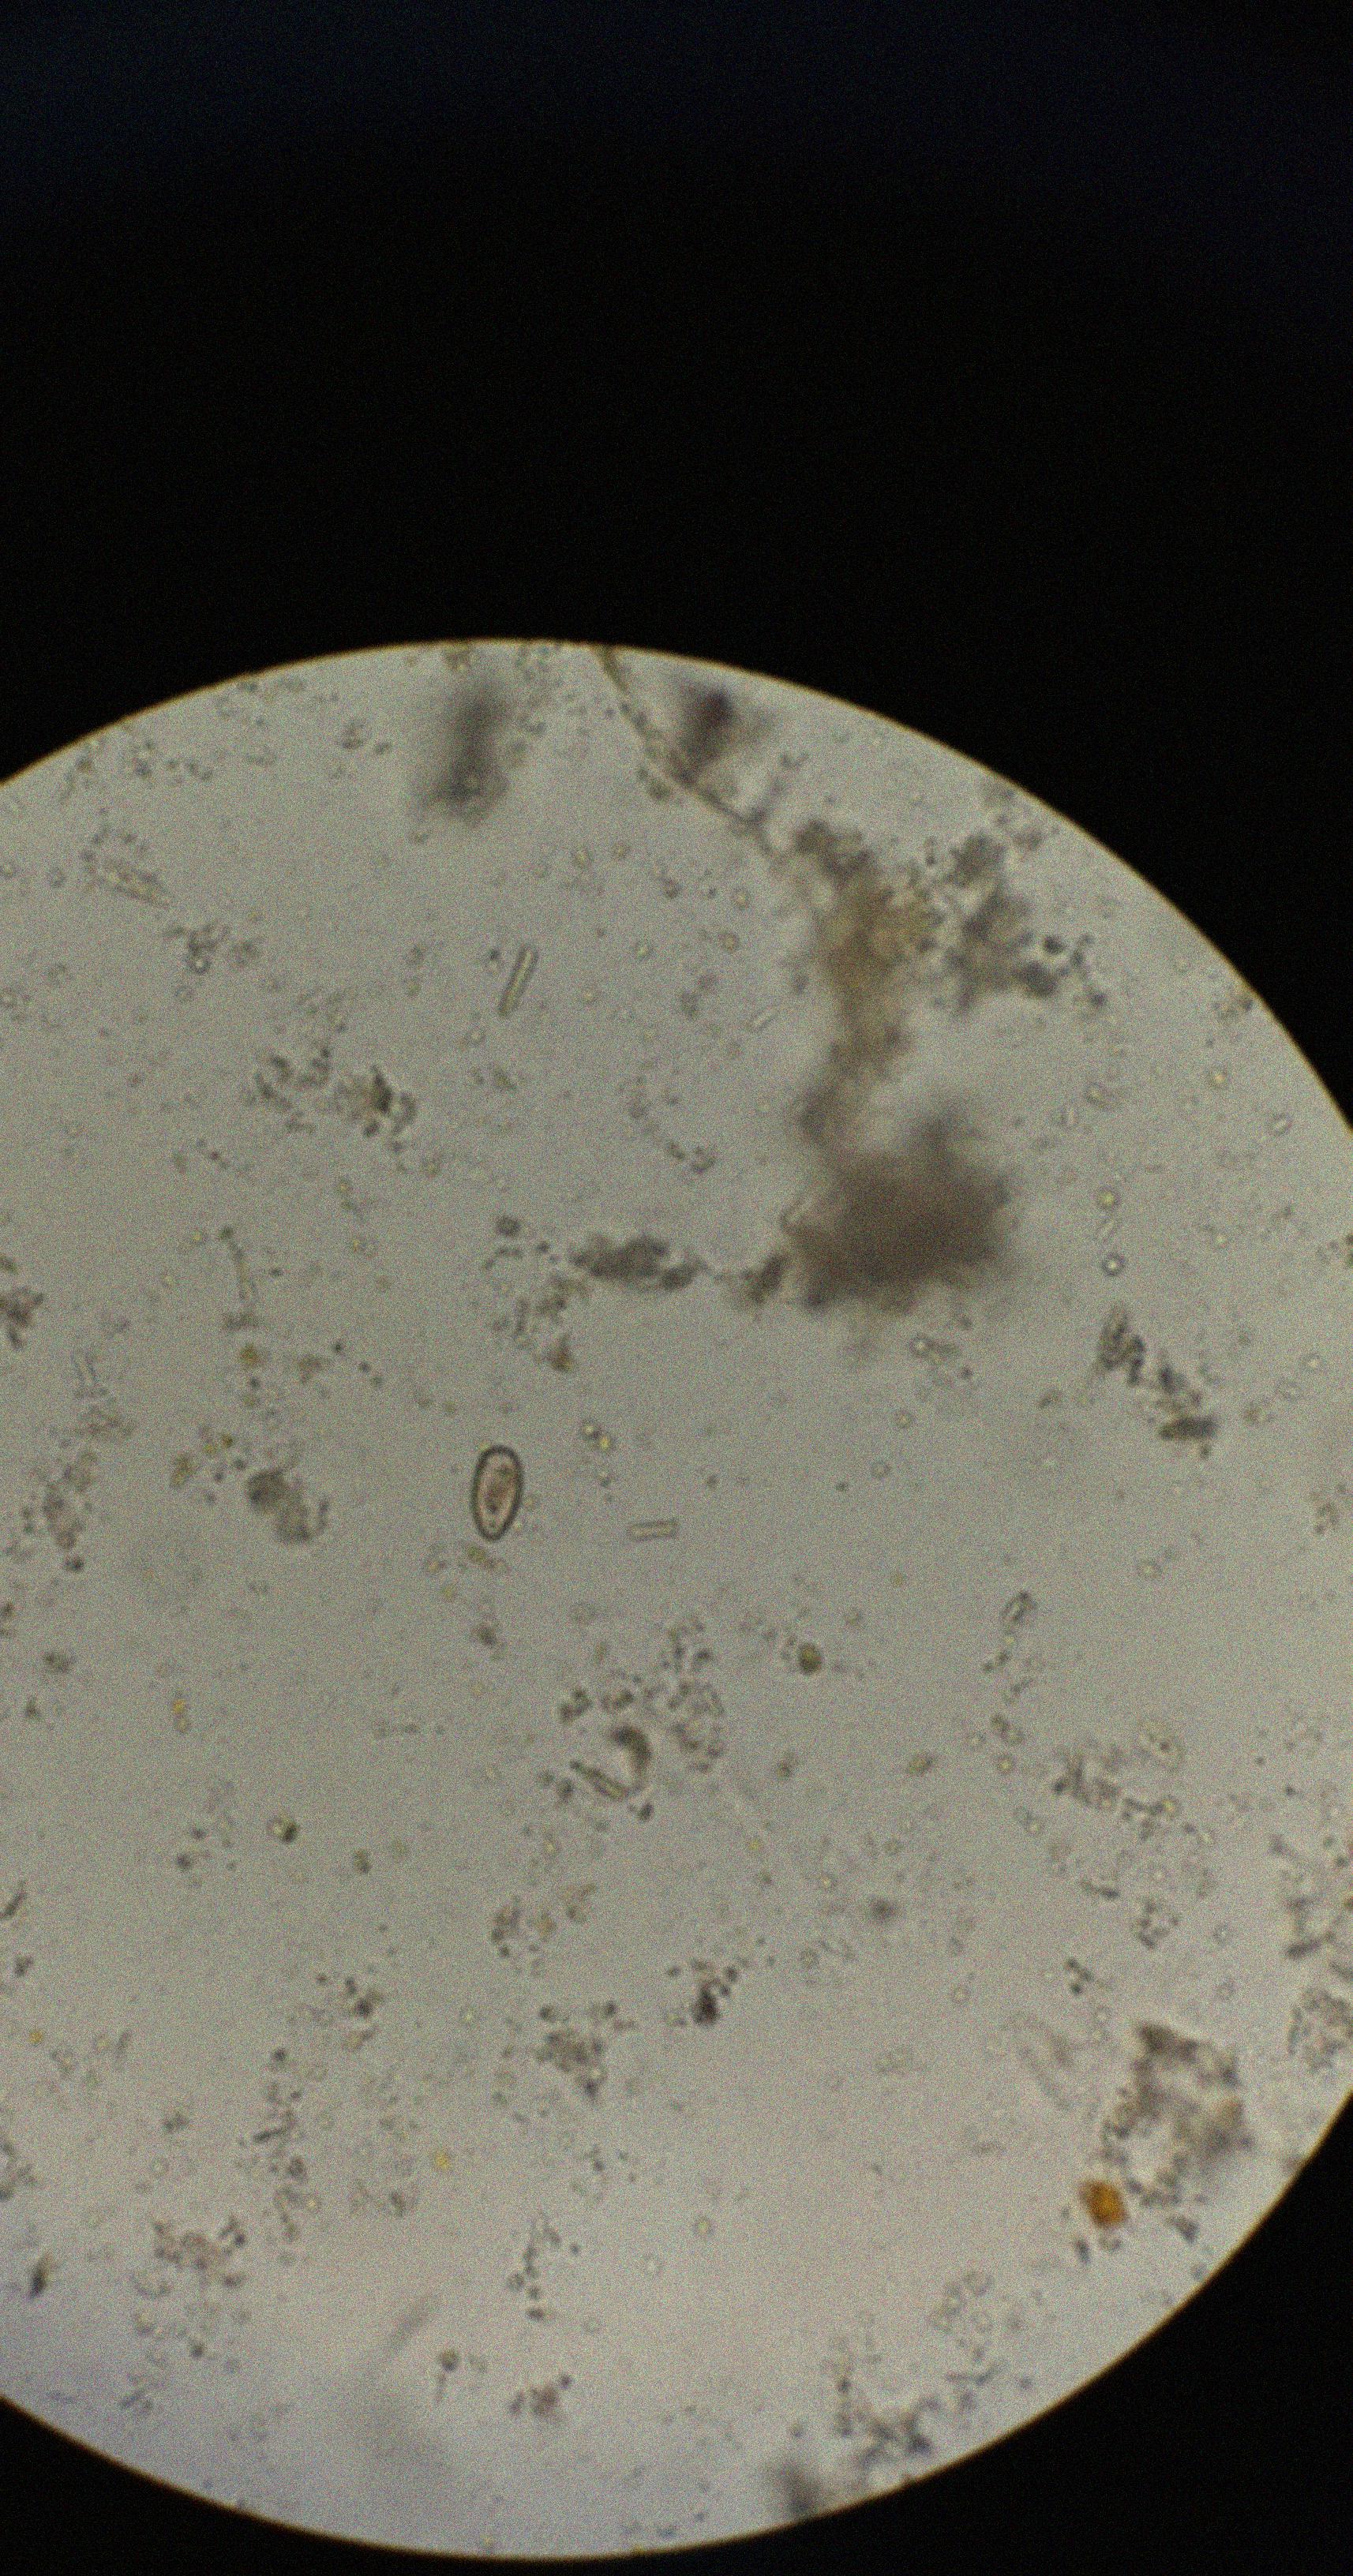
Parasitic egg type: Opisthorchis viverrine